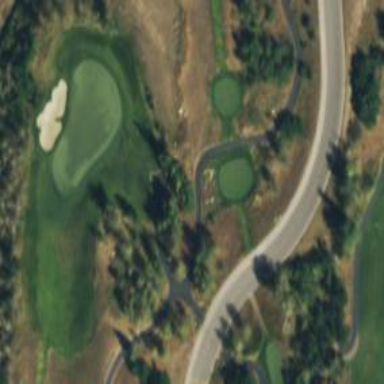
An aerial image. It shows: Track used as golf cart path.